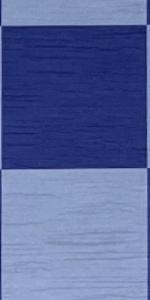
Label: Empty